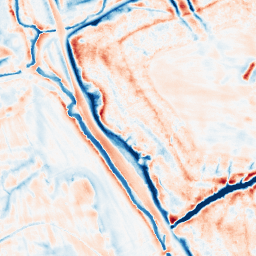
Category: edge_preserving
Decomposition family: bilateral
Decomposition parameters: d: 21
sigma_color: 100
sigma_space: 100
Upsampling method: regularized
Upsampling parameters: scale: 2
lambda_reg: 0.001
Upsampling scale: 2